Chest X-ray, AP view. Patient: 29 years old, sex M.
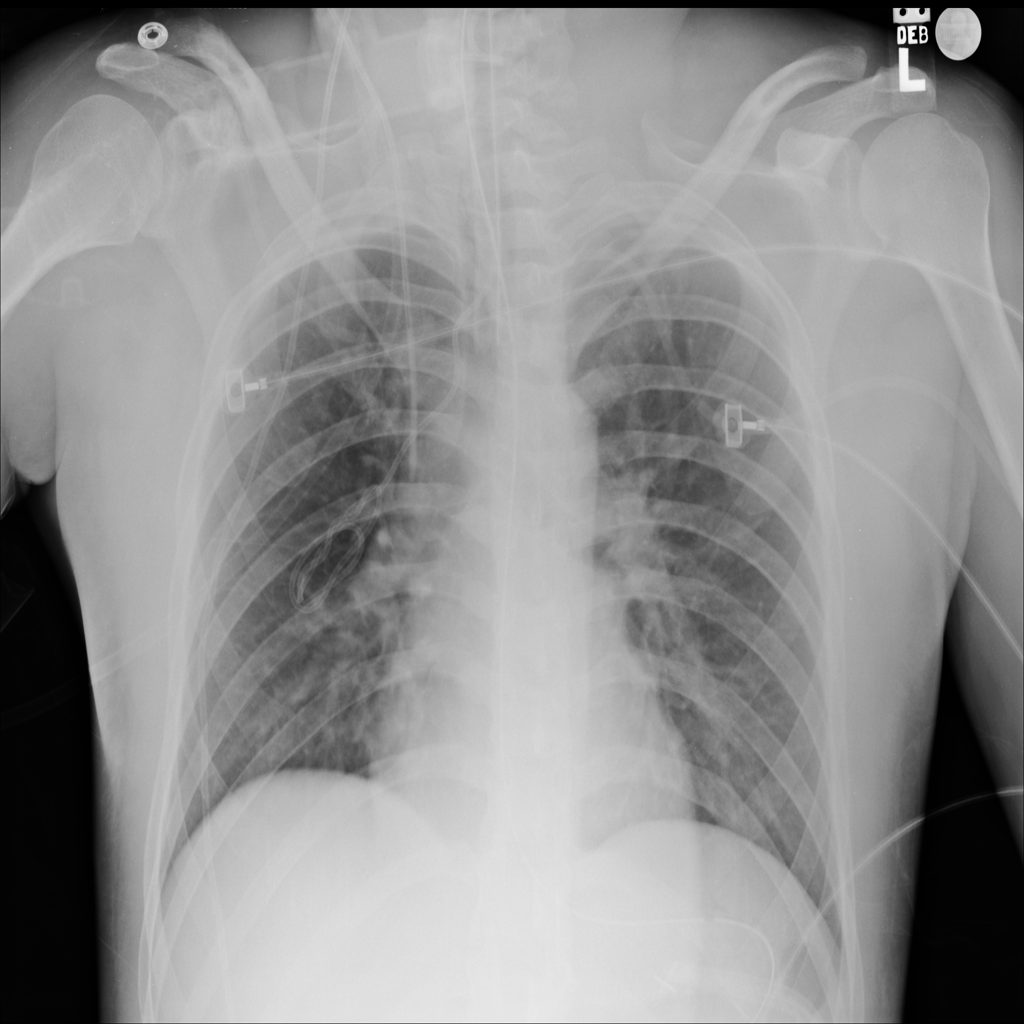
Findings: No Finding